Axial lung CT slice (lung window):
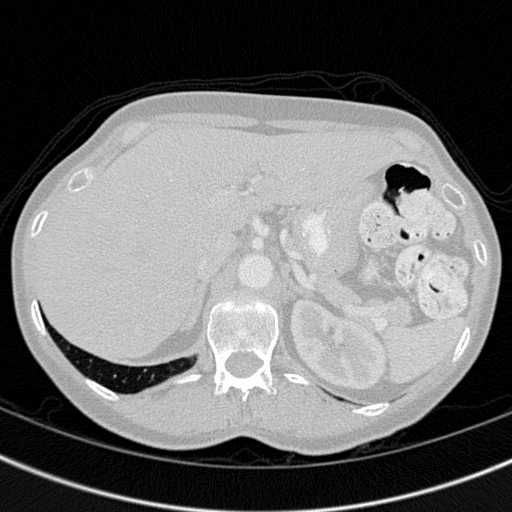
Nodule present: no